Question:
Please help me identify this font style. I really need this for my program.
Any suggestion is welcome!
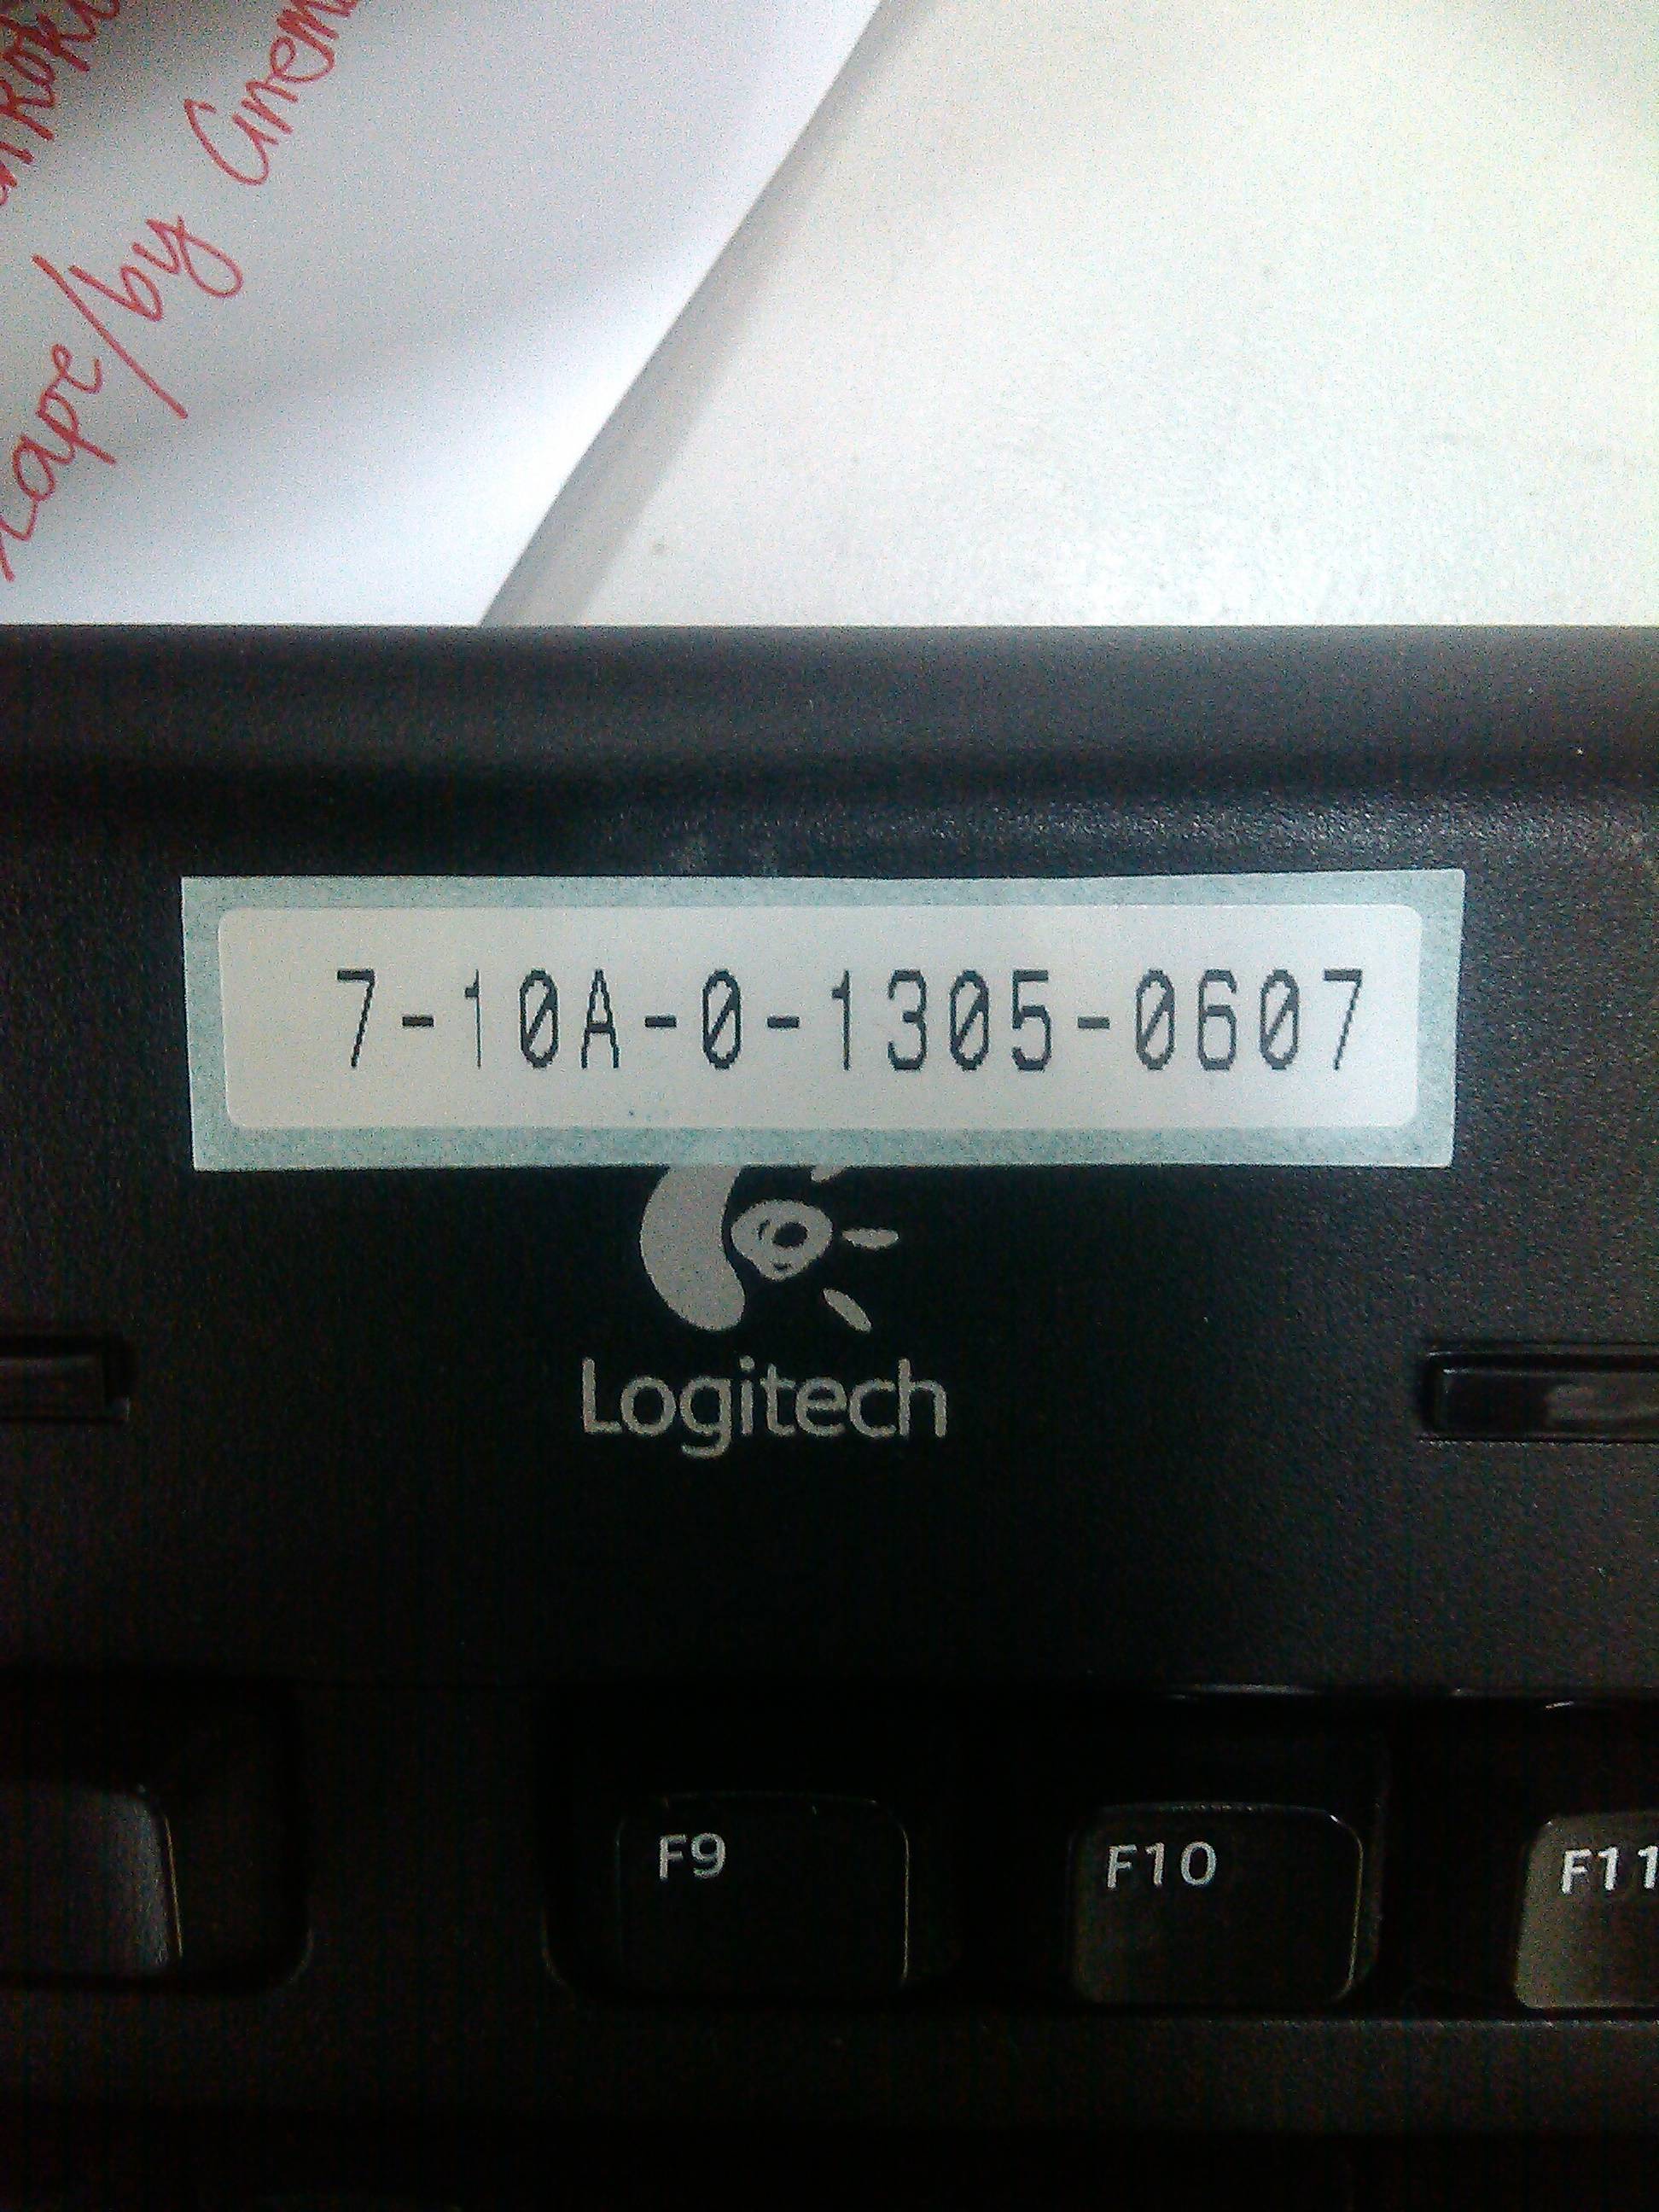
Answer: My guess is that's a printer-specific font in your image. The closest I could find was <URL>, by the T-26 font foundry. Sample below:
<URL>